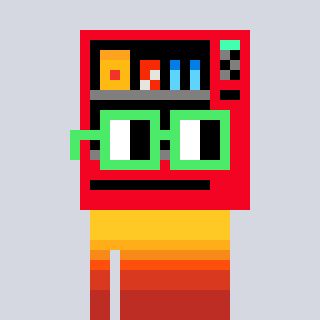
a pixel art character with square light green glasses, a vending machine-shaped head and a rust-colored body on a cool background